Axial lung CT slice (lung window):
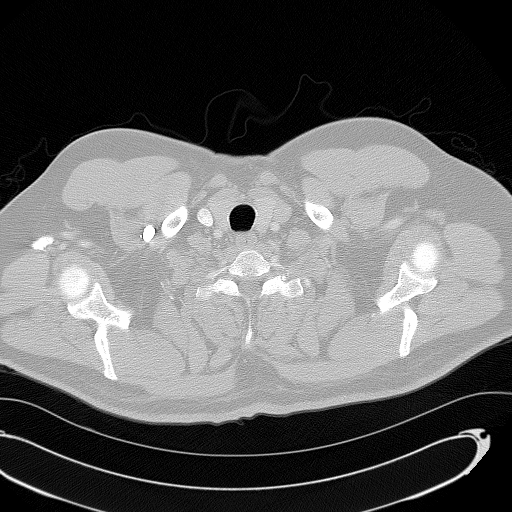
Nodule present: no